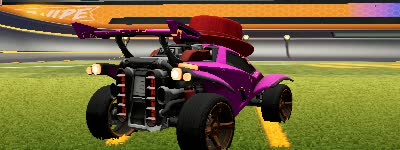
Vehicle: octane